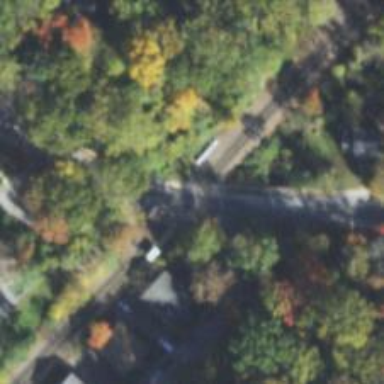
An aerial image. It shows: Railway crossing.